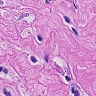
Metastatic tissue present: yes